Question: I have a logo imageView within the root view controller of my navigation controller's navigationBar, added as a subview, and when I present a detail controller (in this case a webView controller), I animate and set the logo's alpha to 0. Now, in the webView controller's viewWillDisappear, I animate that same logo's alpha back to 1.0.
The problem though is that when you use the interactive edge gesture for popping, but instead choose to cancel the pop (return back to the webView controller) The logo's alpha briefly appears back to 1.0 when the webView appears fully and then goes back to an alpha of 0 like its supposed to, appearing as an annoying 'flicker' if you will.
I'm lost how to solve this, and I appreciate any help/pointers offered.
Code and screenshot of issue:

@implementation WebViewController
'''
- (void)viewWillAppear:(BOOL)animated
{
[super viewWillAppear:animated];
UIImageView *view = (UIImageView *) [self.navigationController.navigationBar viewWithTag:1];
[UIView beginAnimations:nil context:NULL];
[UIView setAnimationDuration:0.35];
view.alpha = 0.0;
[UIView commitAnimations];
}
- (void)viewWillDisappear:(BOOL)animated
{
[super viewWillDisappear:animated];
UIImageView *view = (UIImageView *) [self.navigationController.navigationBar viewWithTag:1];
[UIView beginAnimations:nil context:NULL];
[UIView setAnimationDuration:0.35];
view.alpha = 1.0;
[UIView commitAnimations];
}
'''
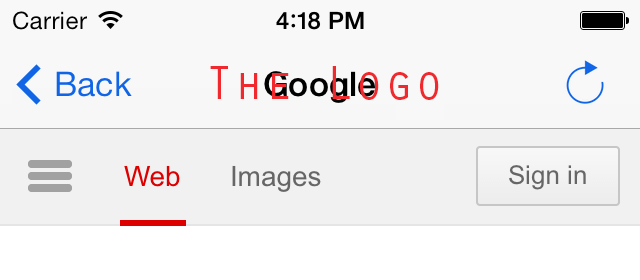
Answer: The problem is you can't change things in the middle of an animation unless the animation logic running on the GPU has been designed to handle that kind of change.
'UINavigationController' has already started an animation, and nothing can change while that animation is running. Your animation would need to have been setup before the navigation controller's one.
If you want this level of control, do not use 'UINavigationController' at all. It is designed to be used a certain way, and you're trying to use it in other ways. Even if you figure out a way to make it work you will have bugs. It's highly unlikely your app will function properly on iOS 8 if you do this kind of stuff.
Write your own replacement for 'UINavigationController' that behaves the way you want, and then any animation you can dream up will be easy to implement.
However, keep in mind Apple's engineers know iOS programming better than anyone else in the world and it took them to write 'UINavigationController'. If your replacement is going to be as good, you will have to put in that much work. Up to you if it's worth the effort.